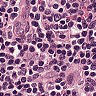
Metastatic tissue present: no